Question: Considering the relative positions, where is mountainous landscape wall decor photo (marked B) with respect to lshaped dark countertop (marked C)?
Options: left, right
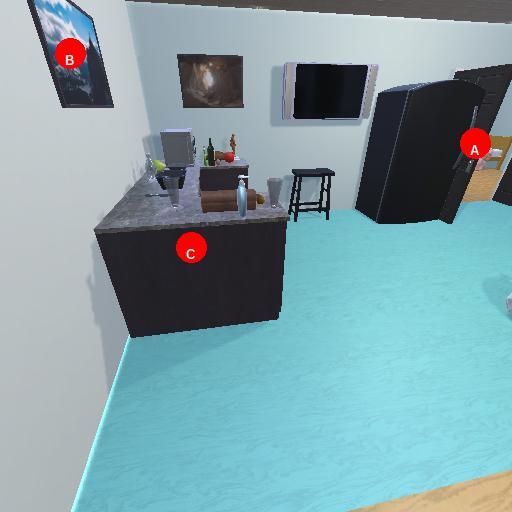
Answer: left